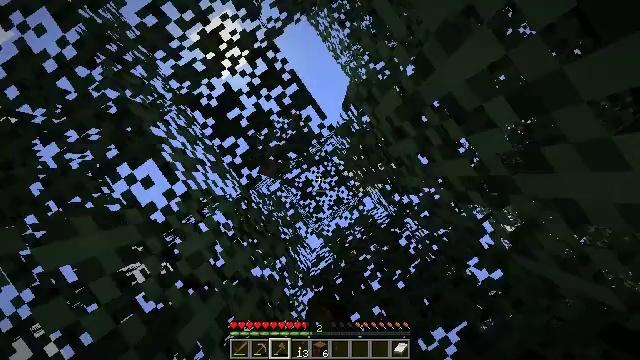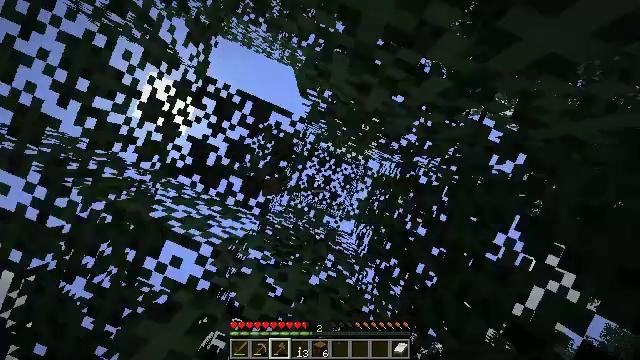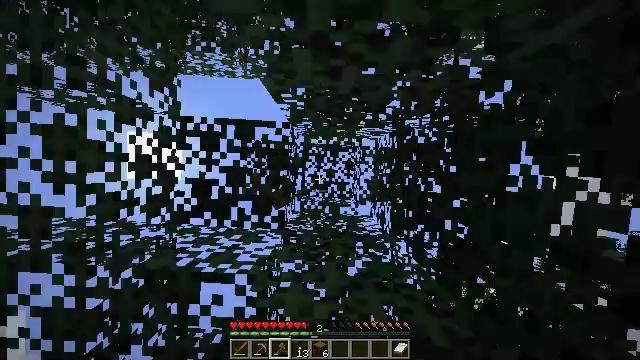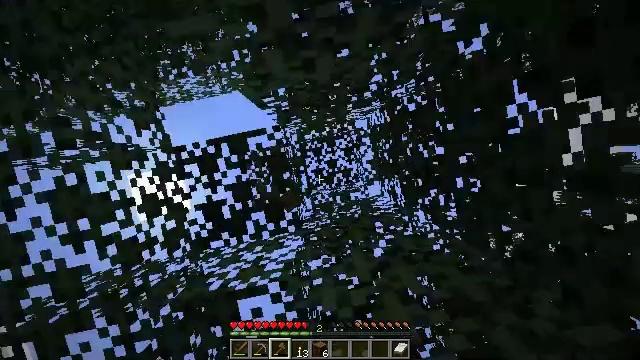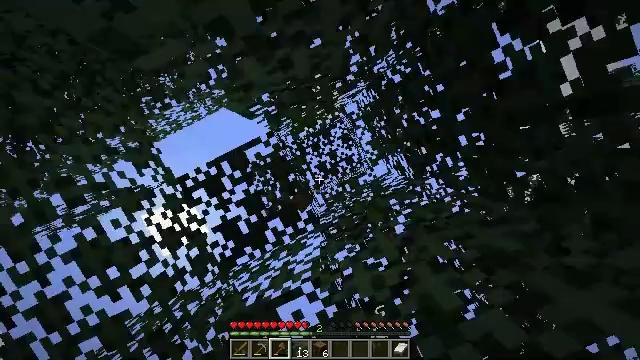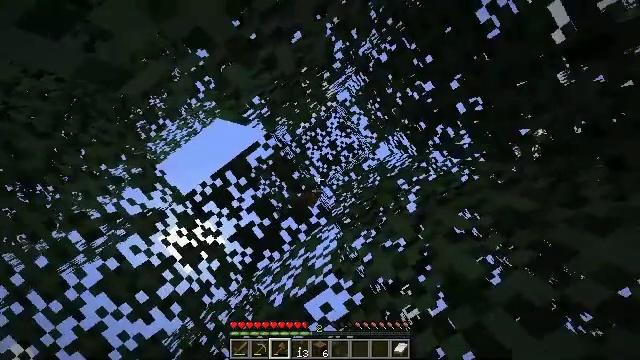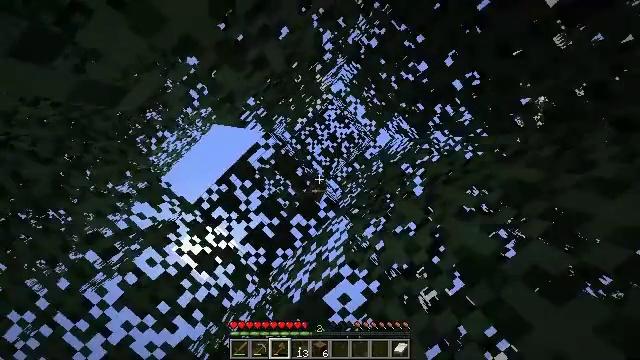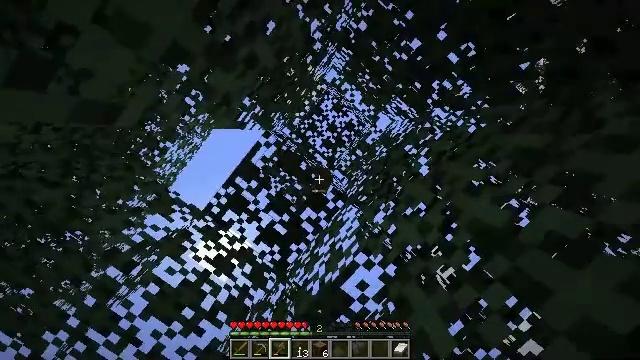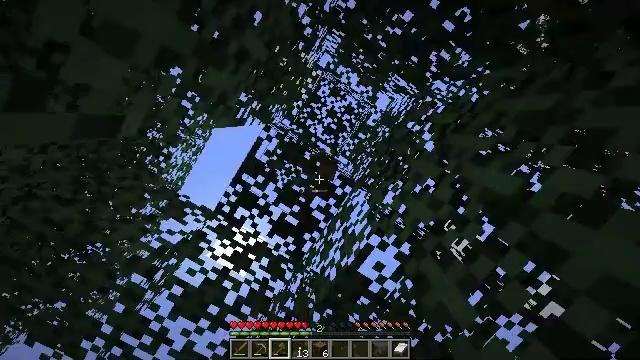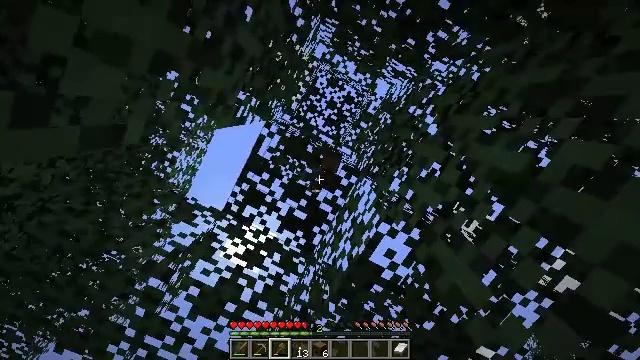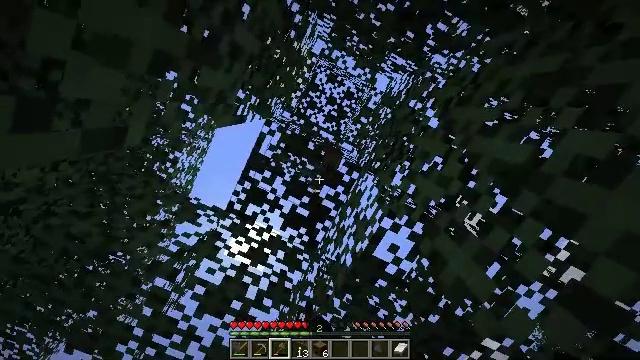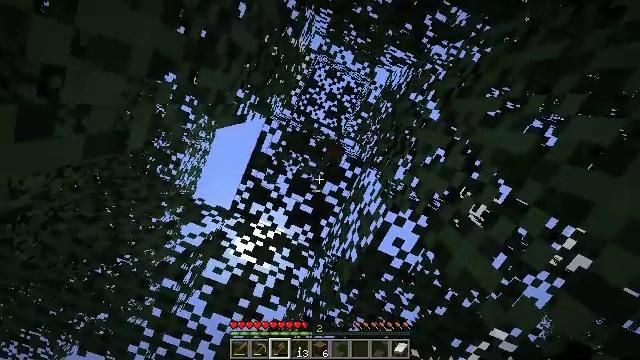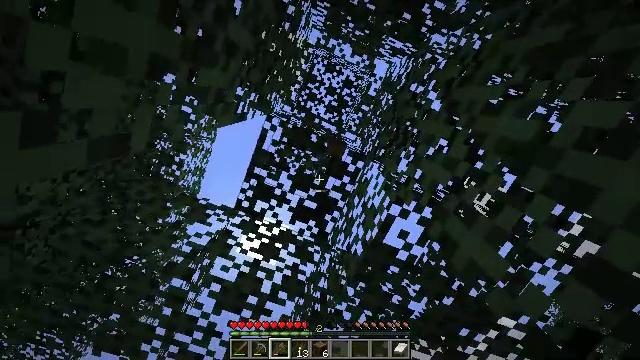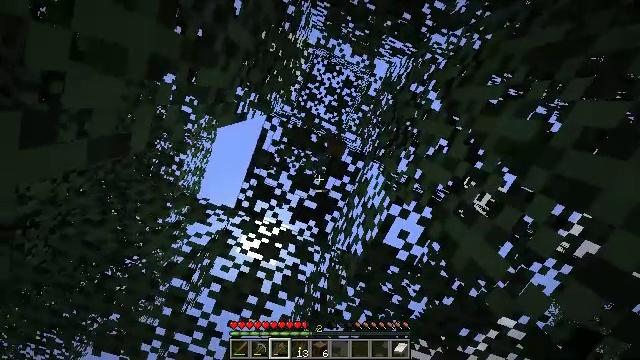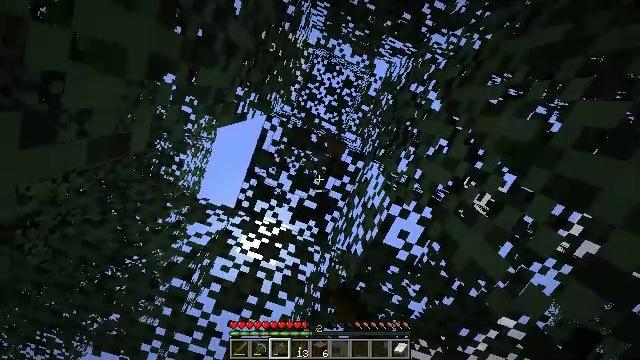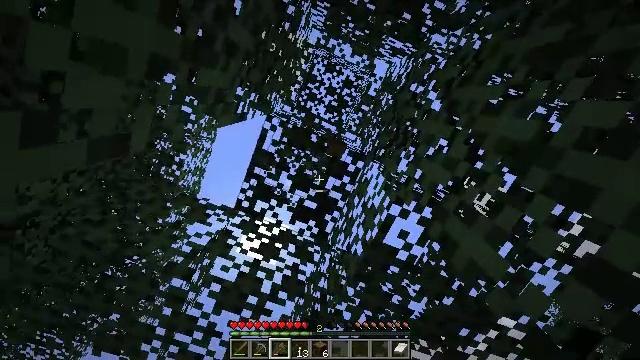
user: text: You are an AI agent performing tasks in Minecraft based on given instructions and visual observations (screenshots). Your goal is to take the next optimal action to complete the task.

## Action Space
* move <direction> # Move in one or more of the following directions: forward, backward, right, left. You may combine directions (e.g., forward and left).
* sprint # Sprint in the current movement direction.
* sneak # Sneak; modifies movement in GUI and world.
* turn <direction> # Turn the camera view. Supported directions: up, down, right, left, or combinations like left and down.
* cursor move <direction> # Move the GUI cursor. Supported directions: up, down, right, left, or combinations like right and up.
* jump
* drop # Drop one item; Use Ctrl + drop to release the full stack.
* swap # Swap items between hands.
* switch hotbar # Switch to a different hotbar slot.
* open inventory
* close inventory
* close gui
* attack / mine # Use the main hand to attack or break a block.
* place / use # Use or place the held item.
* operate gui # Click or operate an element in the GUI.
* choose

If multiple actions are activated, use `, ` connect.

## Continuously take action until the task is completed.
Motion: motion action
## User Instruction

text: Destroy the spruce leaves to get sticks and saplings.
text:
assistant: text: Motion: turn left and down, attack / mine
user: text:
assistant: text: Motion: turn left, attack / mine
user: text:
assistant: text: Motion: turn left and down, attack / mine
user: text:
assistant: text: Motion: turn left and down, attack / mine
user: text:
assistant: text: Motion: turn left and down, attack / mine
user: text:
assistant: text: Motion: turn left and down, attack / mine
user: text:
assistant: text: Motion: turn left and down, attack / mine
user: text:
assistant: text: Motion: turn left and down, attack / mine
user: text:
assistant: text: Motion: turn left and down, attack / mine
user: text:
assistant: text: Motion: turn left, attack / mine
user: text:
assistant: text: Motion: turn left, attack / mine
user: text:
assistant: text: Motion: turn left and down, attack / mine
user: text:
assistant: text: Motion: attack / mine
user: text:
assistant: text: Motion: attack / mine
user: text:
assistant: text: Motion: attack / mine
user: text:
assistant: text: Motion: attack / mine
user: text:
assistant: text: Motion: attack / mine
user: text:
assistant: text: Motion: attack / mine
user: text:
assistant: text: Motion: attack / mine
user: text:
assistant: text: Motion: attack / mine
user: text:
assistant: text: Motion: attack / mine
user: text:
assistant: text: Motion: attack / mine
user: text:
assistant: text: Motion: attack / mine
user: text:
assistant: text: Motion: attack / mine
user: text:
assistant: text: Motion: attack / mine
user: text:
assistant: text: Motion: attack / mine
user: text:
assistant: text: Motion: no_op
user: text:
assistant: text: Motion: no_op
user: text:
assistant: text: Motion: no_op
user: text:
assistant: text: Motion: no_op